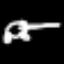
Label: frog